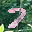
Label: 7